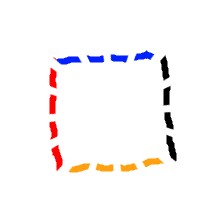
Shape: square